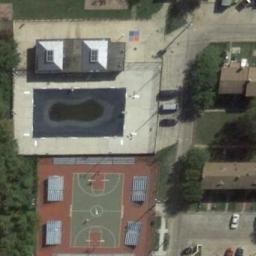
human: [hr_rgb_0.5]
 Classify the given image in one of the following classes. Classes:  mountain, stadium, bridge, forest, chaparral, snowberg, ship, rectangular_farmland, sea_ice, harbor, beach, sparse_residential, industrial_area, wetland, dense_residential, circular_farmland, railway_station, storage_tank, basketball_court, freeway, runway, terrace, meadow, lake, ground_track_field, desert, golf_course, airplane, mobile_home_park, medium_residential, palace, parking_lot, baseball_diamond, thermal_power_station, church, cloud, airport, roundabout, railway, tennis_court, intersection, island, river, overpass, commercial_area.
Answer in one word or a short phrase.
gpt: basketball_court